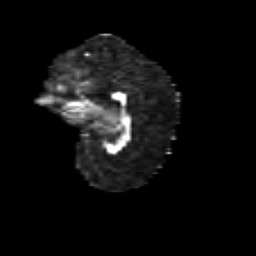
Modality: FA
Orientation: sagittal
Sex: female
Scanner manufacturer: siemens
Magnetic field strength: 3 T
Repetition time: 5 s
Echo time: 0.0694 s